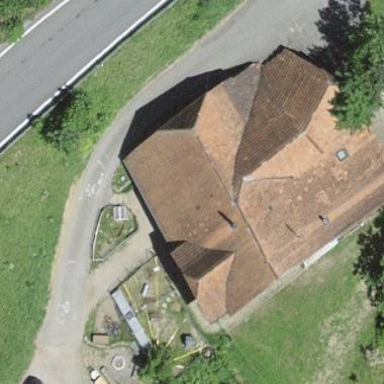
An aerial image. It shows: Farm building.